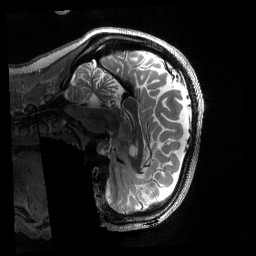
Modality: T2w
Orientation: sagittal
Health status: healthy
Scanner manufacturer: siemens
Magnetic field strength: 3 T
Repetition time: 3.2 s
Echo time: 0.563 s